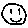
Label: smiley face